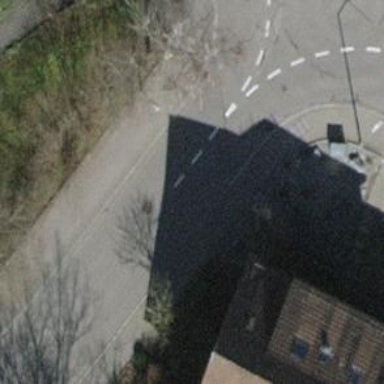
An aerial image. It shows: Kerb barrier.